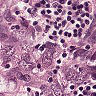
Metastatic tissue present: yes